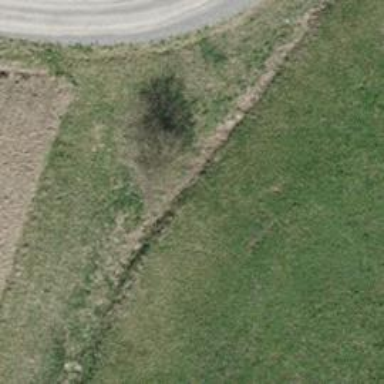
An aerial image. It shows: Ditch in the surroundings.